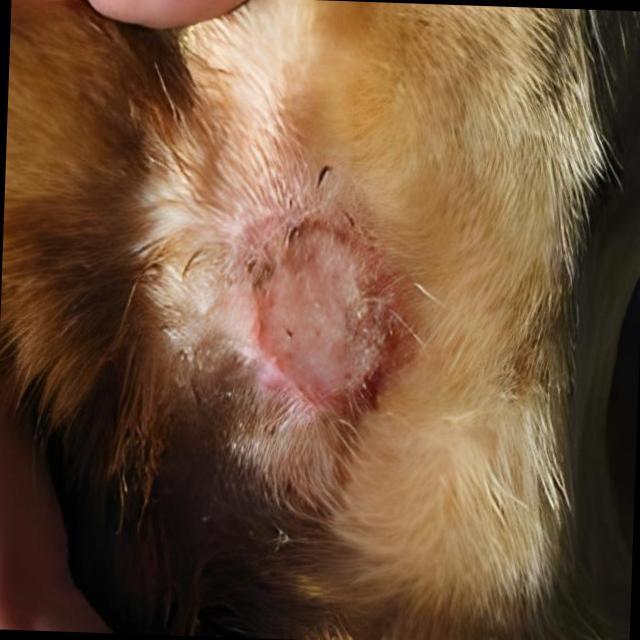
Canine ringworm (Dermatophytosis) — fungal infection caused by Microsporum or Trichophyton. Presents with circular alopecia, scaling, crusting, and broken hairs.